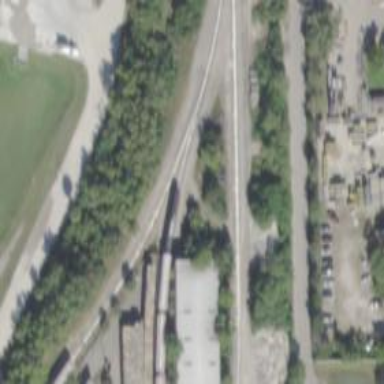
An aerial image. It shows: Rail spur service.